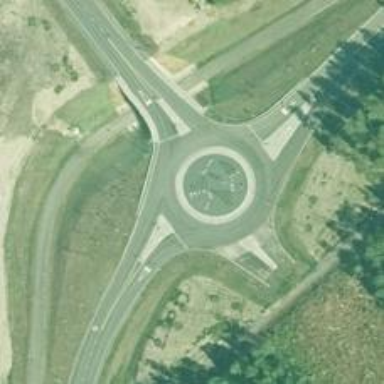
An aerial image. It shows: Asphalt road that is secondary route leading to roundabout.